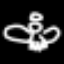
Label: angel